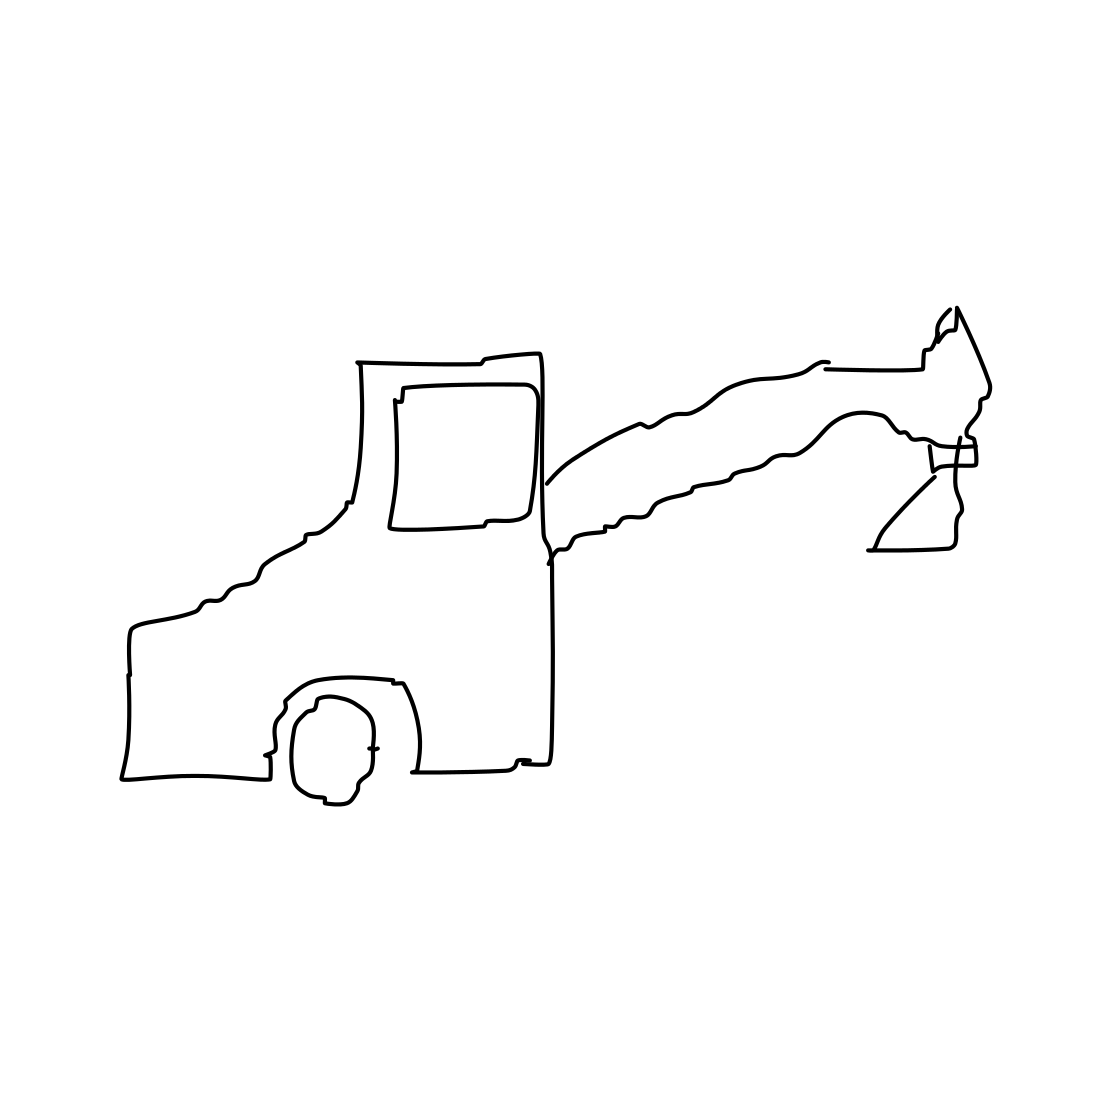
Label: bulldozer